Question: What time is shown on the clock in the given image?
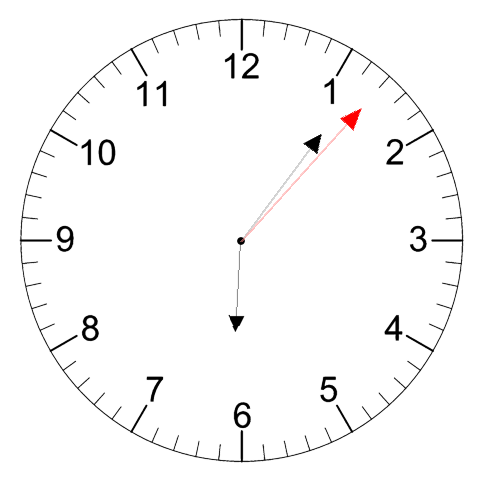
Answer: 06:06:07